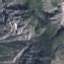
Land use / land cover class: HerbaceousVegetation